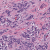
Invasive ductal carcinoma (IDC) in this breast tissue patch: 1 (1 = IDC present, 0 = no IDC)